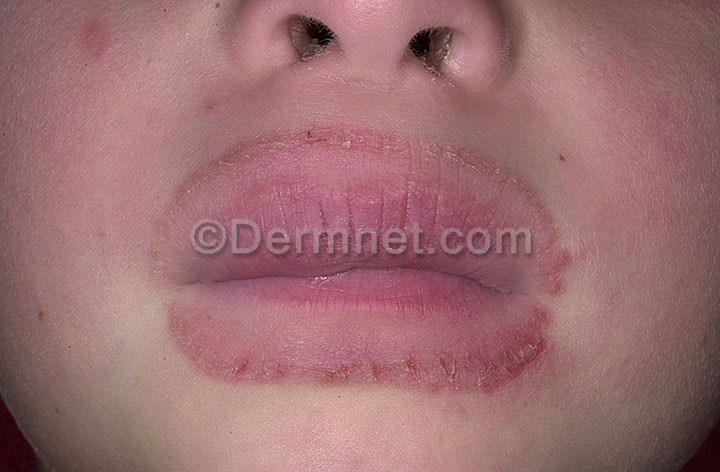
Disease: Eczema Photos